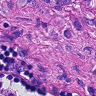
Metastatic tissue present: yes